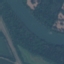
Label: River